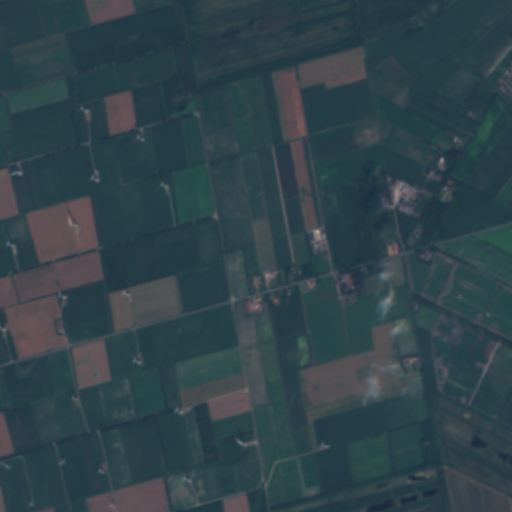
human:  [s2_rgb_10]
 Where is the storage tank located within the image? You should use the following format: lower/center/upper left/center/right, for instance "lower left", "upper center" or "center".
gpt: The storage tank is located in the center right of the image.
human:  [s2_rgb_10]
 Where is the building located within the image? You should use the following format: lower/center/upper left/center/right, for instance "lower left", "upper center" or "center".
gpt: There is no building in the image.